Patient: sex M, age 76
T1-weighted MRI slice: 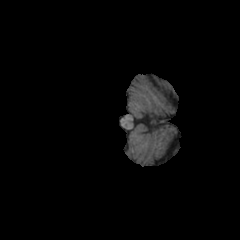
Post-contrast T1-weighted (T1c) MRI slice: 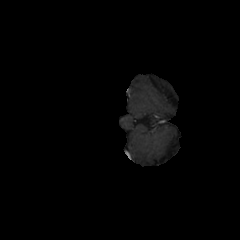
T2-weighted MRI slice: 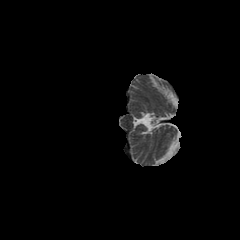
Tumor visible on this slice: no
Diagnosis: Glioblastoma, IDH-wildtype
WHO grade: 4